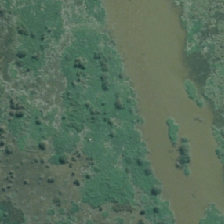
Land cover: deciduous_hardwood